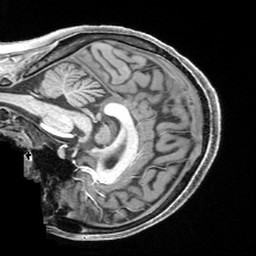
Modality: T1w
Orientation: sagittal